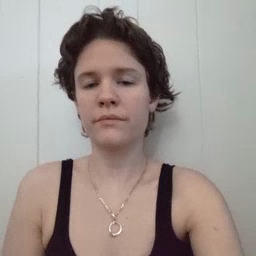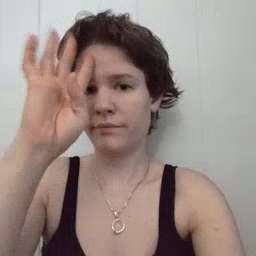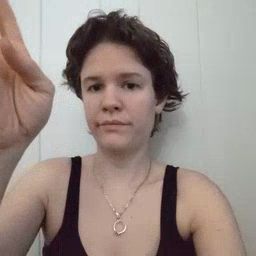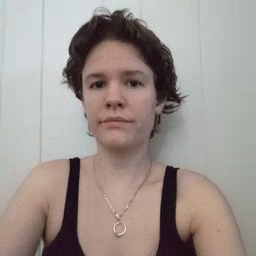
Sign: pretend